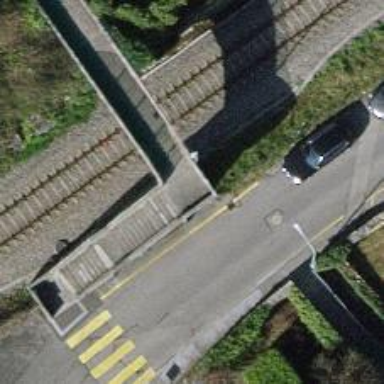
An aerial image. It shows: Bridge with steps for pedestrians.